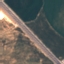
Land use / land cover class: Highway